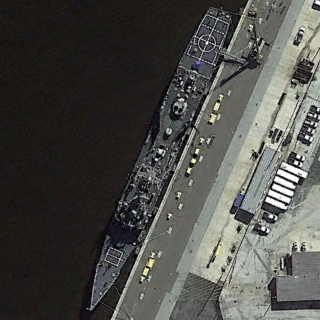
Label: Ticonderoga-class_cruiser